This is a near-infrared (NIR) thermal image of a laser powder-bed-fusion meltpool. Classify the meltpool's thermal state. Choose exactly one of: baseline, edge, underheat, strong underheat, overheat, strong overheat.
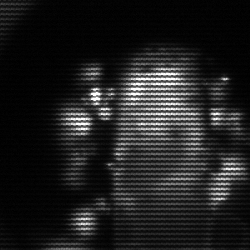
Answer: strong underheat